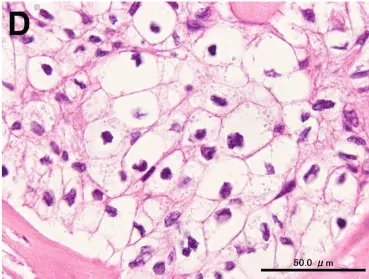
Histopathological findings. Solid nests comprise large polygonal, and ,clear cells with centrally located nuclei exhibiting irregular contours.
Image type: pathology (h&e)